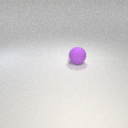
large purple rubber sphere